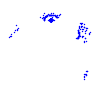
Particle: electron